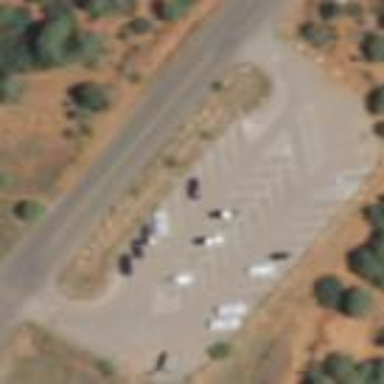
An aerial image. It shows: Parking area near trailhead. The surface of the parking area is specified.